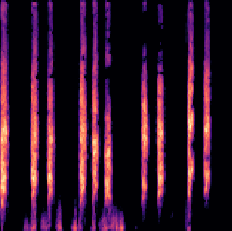
Sound class: Dog